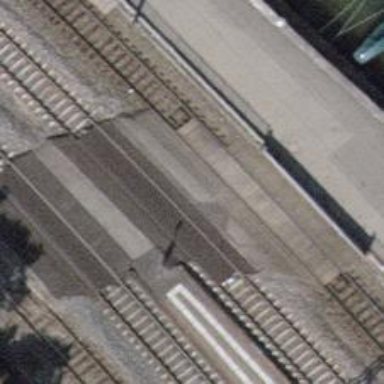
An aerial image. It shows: Crossing for the railway.